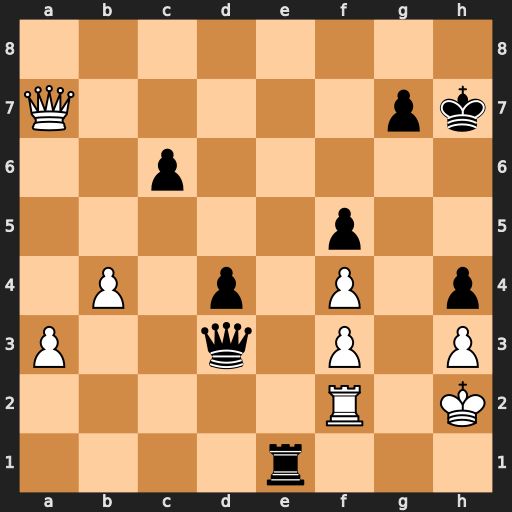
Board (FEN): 8/Q5pk/2p5/5p2/1P1p1P1p/P2q1P1P/5R1K/4r3
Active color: w
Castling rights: -
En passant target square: -
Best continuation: Rg2 Rh1+ Kxh1 Qf1+ Kh2